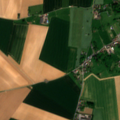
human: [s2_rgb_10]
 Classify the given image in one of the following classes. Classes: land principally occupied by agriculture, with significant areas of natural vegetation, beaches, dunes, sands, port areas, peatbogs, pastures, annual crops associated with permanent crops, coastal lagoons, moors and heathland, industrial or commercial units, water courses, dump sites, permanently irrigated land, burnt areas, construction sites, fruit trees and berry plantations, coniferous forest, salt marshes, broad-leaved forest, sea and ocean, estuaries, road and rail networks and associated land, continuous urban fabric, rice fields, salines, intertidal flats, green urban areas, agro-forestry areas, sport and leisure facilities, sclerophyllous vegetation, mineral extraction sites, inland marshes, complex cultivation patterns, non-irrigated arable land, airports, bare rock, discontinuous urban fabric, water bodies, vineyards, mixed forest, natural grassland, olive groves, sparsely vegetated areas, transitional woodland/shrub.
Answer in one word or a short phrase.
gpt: discontinuous urban fabric, non-irrigated arable land, pastures, land principally occupied by agriculture, with significant areas of natural vegetation